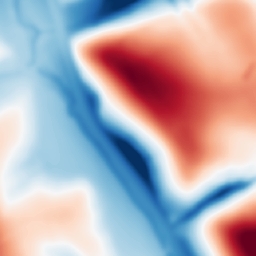
Category: multiscale
Decomposition family: dog
Decomposition parameters: sigma_low: 3
sigma_high: 50
Upsampling method: area
Upsampling parameters: scale: 2
Upsampling scale: 2